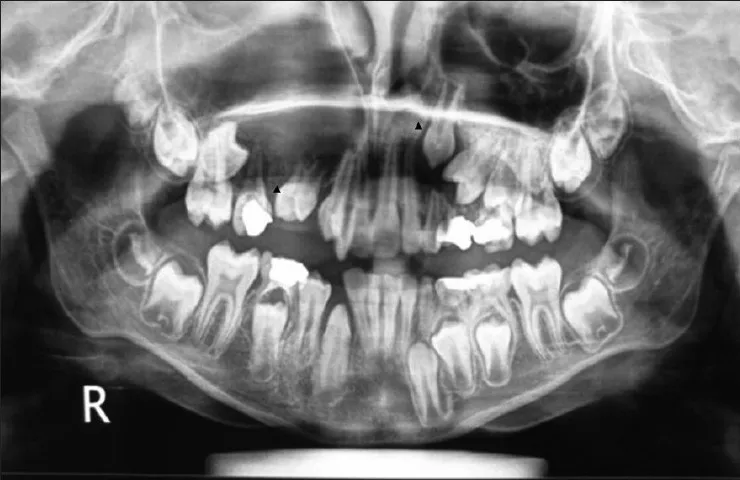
OPG after 1 year showing definite increase in radiolucency with 15 and 23. Follicular space more than 5 mm related to 23.
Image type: radiology (x_ray)